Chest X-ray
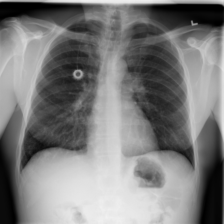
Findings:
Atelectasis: negative
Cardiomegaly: negative
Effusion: negative
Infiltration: negative
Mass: negative
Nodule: negative
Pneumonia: negative
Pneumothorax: negative
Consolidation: negative
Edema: negative
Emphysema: negative
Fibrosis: negative
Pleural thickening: negative
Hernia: negative